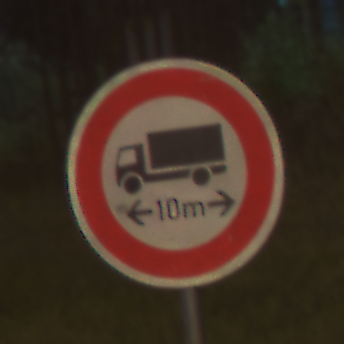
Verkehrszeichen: TatsaechlicheLaenge
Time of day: Night
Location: Outdoor (Suburban)
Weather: PartlyCloudy
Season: NotSpecified
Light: Artificial